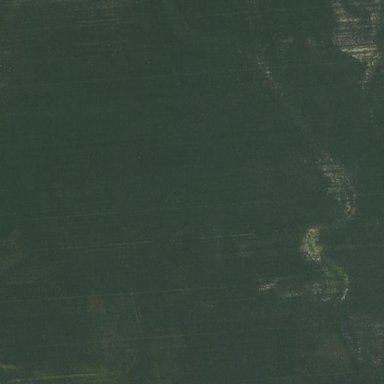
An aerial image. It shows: Farmland with fields for crop cultivation.